RGB frame:
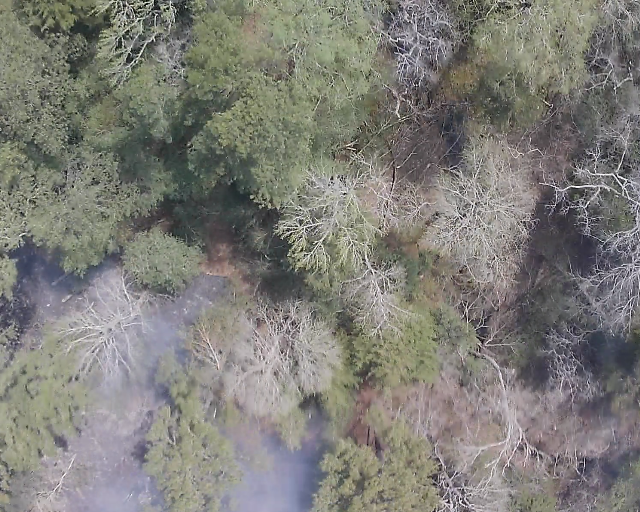
Thermal frame:
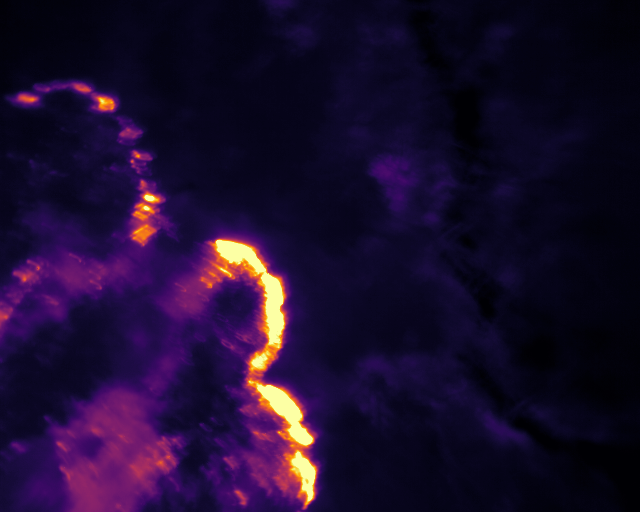
Captured: 2026-02-26 03:40:42
Pixels at or above 80 °C: 7290 (fraction of frame: 0.02225)